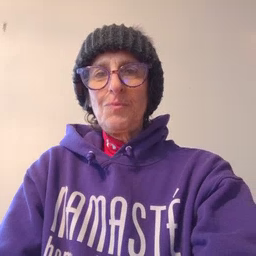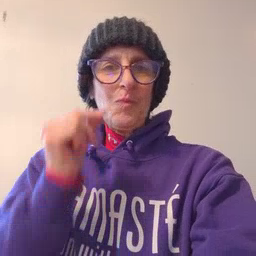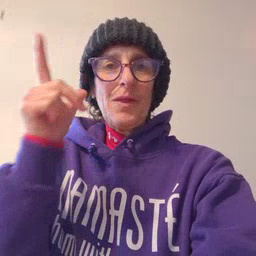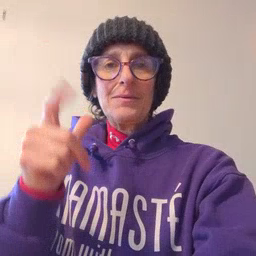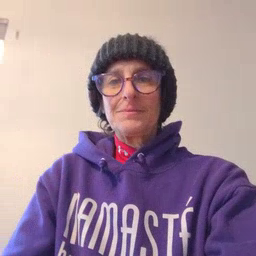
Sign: wake